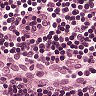
Metastatic tissue present: no